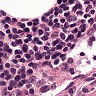
Metastatic tissue present: no